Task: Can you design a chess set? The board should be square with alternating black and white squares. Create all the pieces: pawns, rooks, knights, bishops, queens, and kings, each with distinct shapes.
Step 1281:
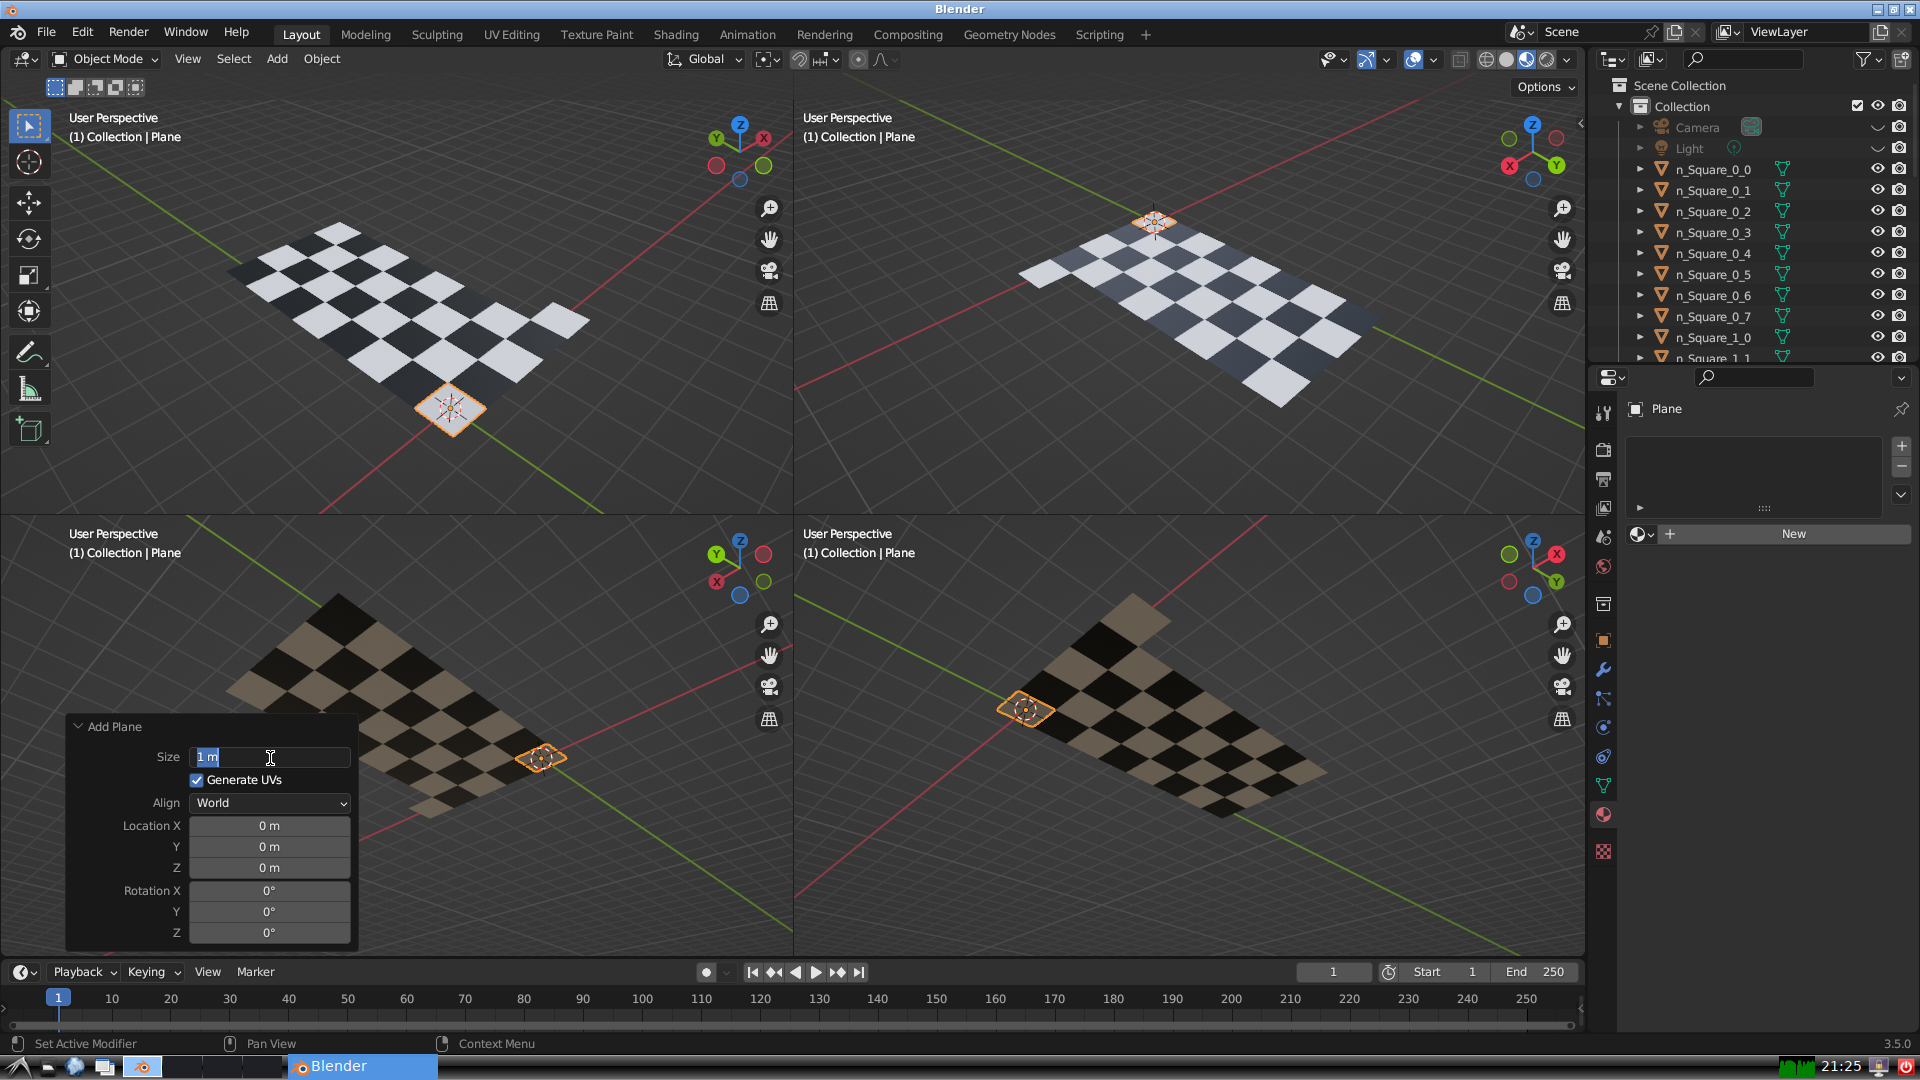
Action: input_text: 1.0